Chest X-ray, PA view. Patient: 61 years old, sex M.
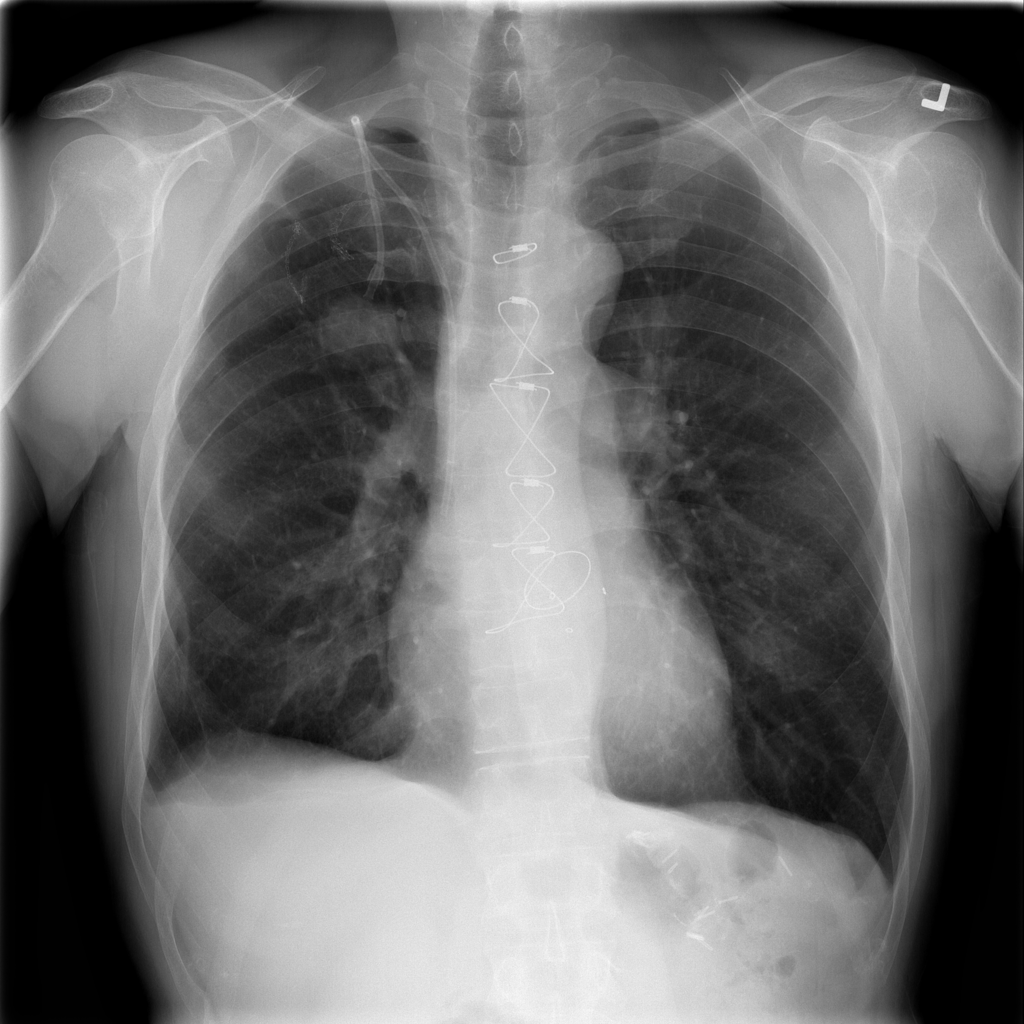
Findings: No Finding